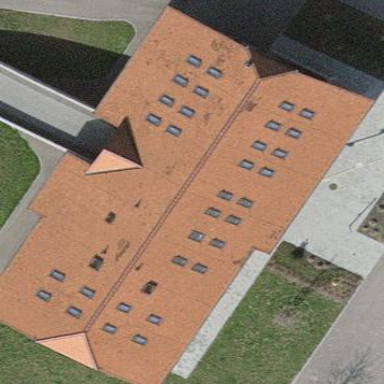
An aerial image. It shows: Fire station building.